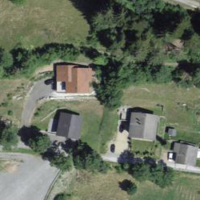
EUNIS habitat code: 43
Species observed at this site:
Campanula barbata